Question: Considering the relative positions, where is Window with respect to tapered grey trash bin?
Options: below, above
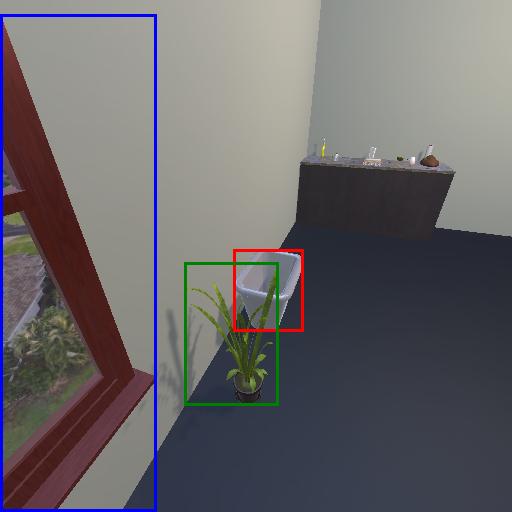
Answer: below